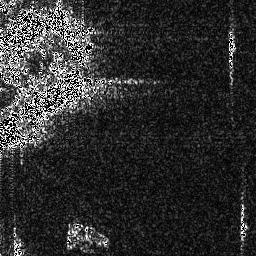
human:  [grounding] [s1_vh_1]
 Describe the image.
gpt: In the satellite image, there is  <ref>1 medium ship </ref> <box>[[26, 85, 41, 96, 0]]</box> located at bottom,  <ref>1 small ship </ref> <box>[[88, 11, 92, 24, 0]]</box> located at top right,  <ref>1 small ship </ref> <box>[[92, 78, 96, 93, 0]]</box> located at bottom right.